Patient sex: M
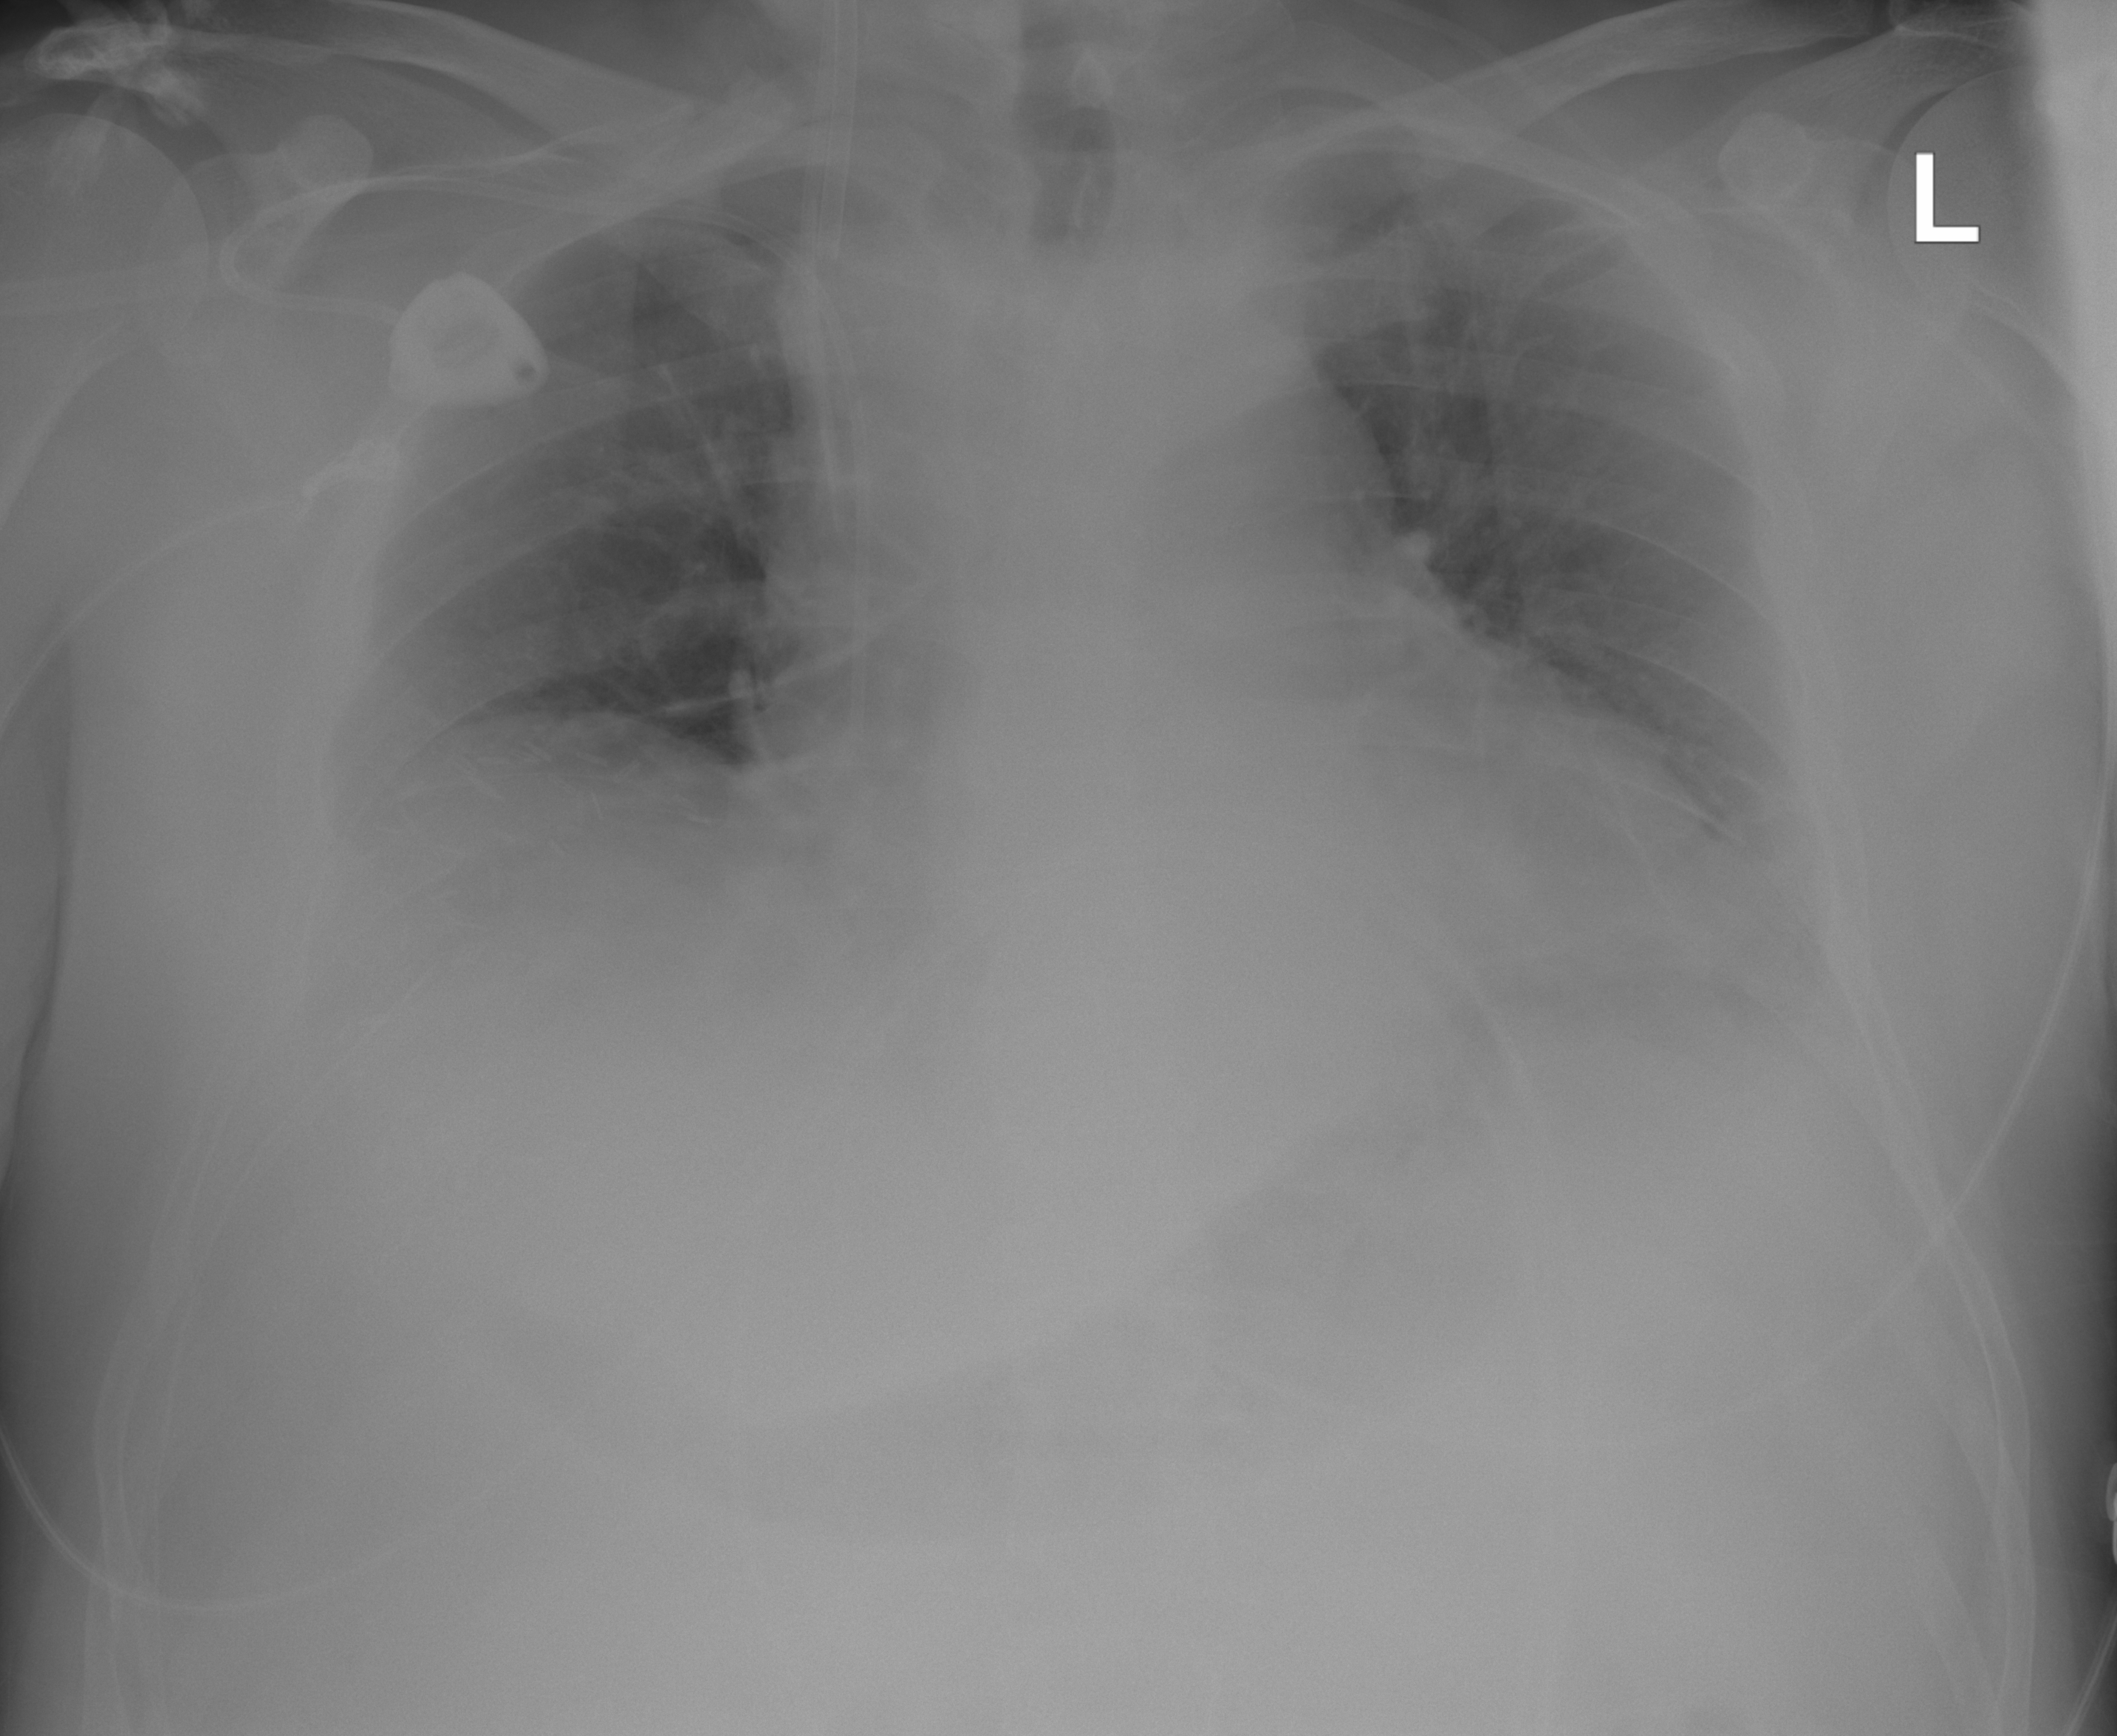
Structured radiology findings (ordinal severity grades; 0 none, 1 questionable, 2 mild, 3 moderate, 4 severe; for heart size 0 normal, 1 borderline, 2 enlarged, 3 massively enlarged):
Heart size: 2
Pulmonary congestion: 0
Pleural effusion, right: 0
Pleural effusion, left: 2
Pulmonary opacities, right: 0
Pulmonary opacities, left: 0
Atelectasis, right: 0
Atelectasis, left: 0